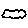
Label: cloud